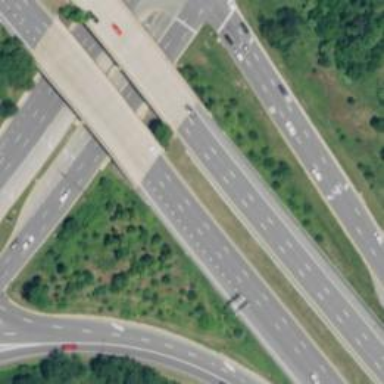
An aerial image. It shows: Bridge on trunk expressway.